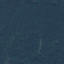
Label: Forest